Field crop: maize
Growth stage: 2
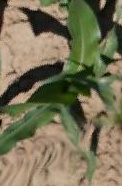
Species: maize